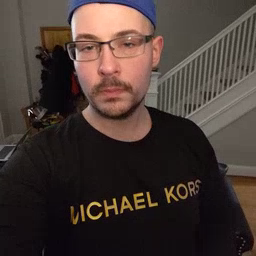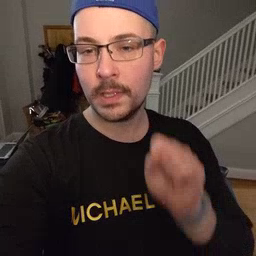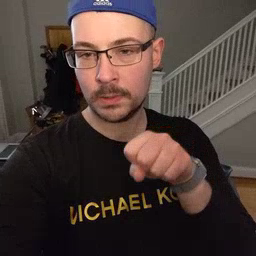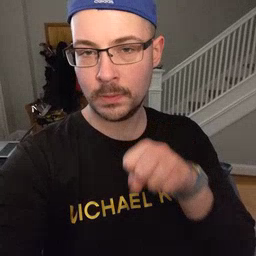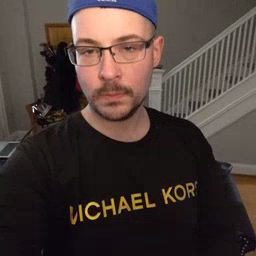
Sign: yes